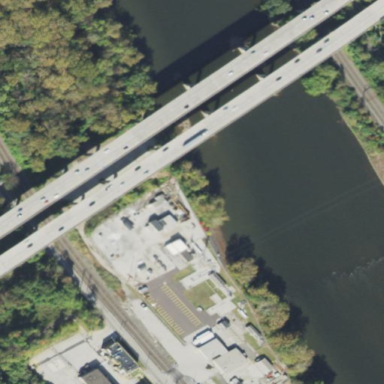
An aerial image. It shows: Man-made bridge.